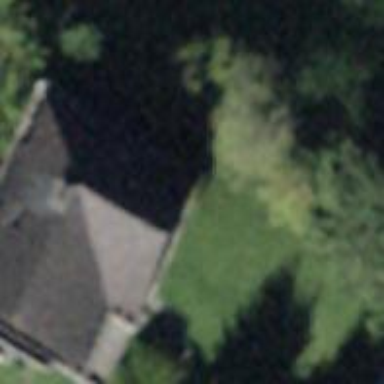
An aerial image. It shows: Detached building.